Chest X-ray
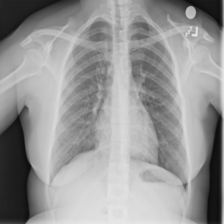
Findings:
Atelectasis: negative
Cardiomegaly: negative
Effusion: negative
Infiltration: negative
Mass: negative
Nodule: negative
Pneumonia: negative
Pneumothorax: negative
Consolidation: negative
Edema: negative
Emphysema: negative
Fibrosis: negative
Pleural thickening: negative
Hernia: negative